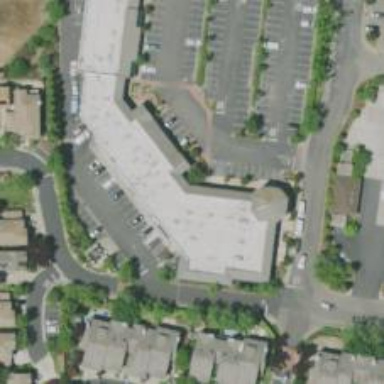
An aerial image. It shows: Veterinary facility.